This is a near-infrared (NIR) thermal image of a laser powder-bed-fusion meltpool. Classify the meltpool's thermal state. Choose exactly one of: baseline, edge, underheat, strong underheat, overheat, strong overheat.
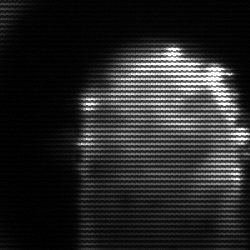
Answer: baseline